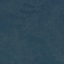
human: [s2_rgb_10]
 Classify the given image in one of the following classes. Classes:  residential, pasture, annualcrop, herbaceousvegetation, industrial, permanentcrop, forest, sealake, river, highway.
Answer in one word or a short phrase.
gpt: Forest